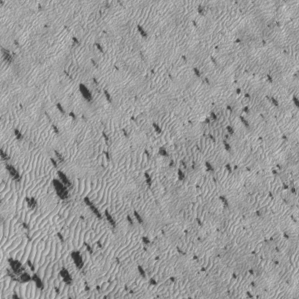
Label: frost